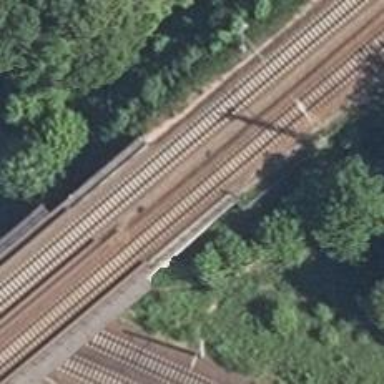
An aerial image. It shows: Railway bridge with electrified contact lines.